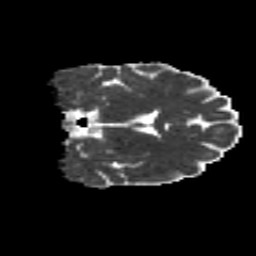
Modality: MD
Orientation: coronal
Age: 33
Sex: male
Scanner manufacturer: siemens
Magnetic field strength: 3 T
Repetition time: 8.8 s
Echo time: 0.085 s